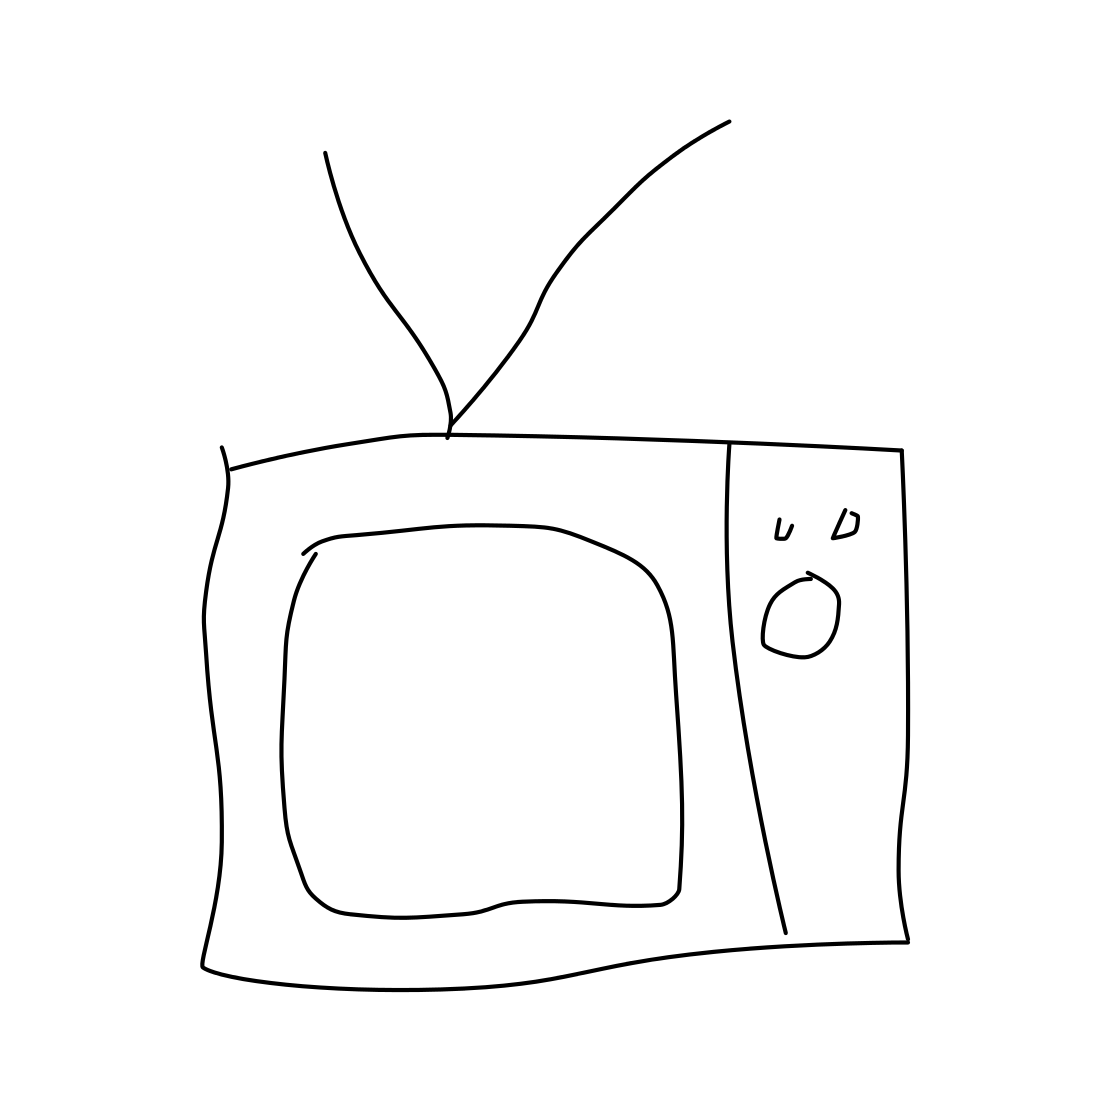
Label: tv